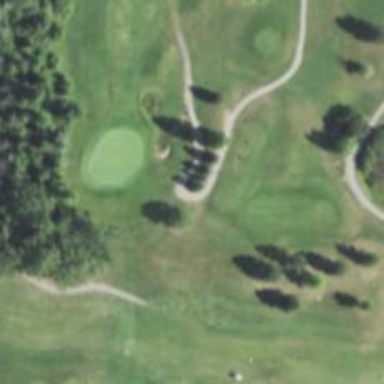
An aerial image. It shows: Footway that serves as golf path.